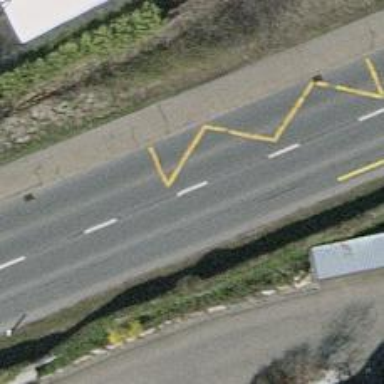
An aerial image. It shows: Bus stop with designated public transport stop position.